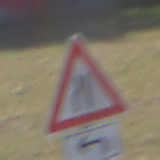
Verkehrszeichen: EinseitigVerengteFahrbahnLinks
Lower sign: RichtungsangabeDurchPfeile2
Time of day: MorningAfternoon
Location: Outdoor (Suburban)
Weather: PartlyCloudy
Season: NotSpecified
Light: Natural